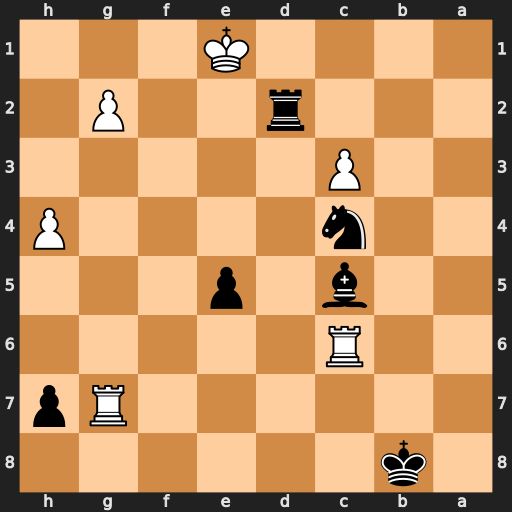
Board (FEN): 1k6/6Rp/2R5/2b1p3/2n4P/2P5/3r2P1/4K3
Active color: b
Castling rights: -
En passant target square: -
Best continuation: Bf2+ Kf1 Ne3#